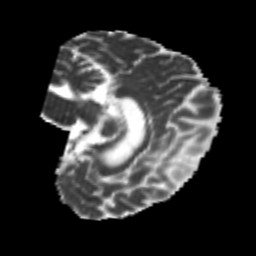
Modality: MD
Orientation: sagittal
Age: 24
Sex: male
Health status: healthy
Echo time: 0.074 s